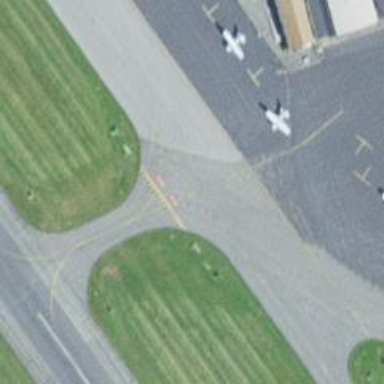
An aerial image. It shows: View of taxiway at the airport.